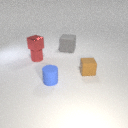
small red metal cube above small red metal cylinder